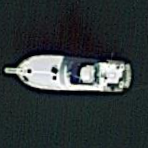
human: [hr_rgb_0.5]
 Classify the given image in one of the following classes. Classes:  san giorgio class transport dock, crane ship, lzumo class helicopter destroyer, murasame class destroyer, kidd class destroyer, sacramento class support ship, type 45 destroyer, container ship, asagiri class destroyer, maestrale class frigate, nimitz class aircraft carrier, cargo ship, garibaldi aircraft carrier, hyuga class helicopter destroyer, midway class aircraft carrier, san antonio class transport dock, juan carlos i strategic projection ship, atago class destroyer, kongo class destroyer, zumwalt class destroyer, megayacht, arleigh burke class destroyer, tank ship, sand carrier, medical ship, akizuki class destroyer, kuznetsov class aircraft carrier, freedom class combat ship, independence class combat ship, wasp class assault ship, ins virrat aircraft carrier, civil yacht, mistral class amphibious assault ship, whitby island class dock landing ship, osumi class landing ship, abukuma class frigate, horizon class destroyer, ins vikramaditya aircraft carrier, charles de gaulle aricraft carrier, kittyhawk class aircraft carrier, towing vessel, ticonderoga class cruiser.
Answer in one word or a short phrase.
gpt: Civil yacht